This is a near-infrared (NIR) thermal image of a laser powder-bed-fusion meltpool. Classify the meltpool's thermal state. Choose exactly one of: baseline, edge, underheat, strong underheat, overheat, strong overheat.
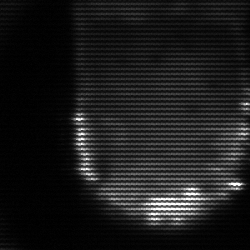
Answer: baseline